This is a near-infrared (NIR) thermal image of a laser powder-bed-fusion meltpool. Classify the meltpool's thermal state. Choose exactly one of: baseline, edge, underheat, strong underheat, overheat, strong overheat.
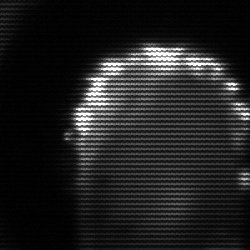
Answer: baseline